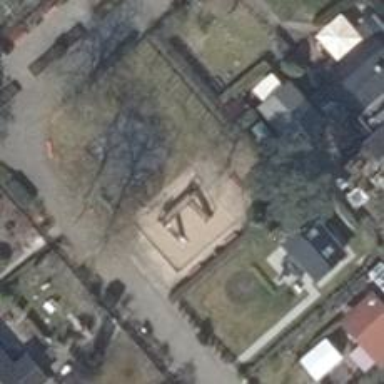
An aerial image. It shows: Playground featuring climbing pole.